Field crop: tomato
Growth stage: 2
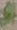
Species: solanum